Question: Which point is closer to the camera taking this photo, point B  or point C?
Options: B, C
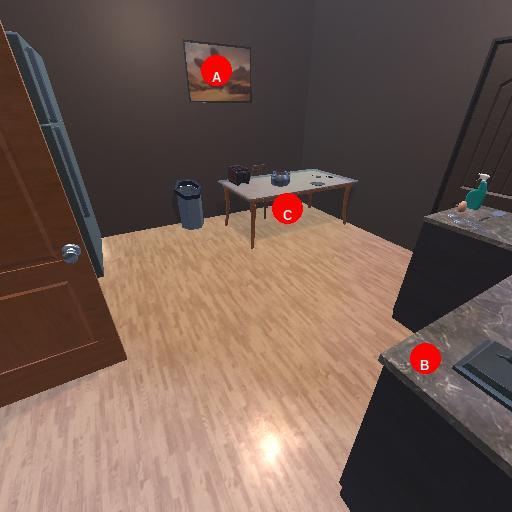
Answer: B